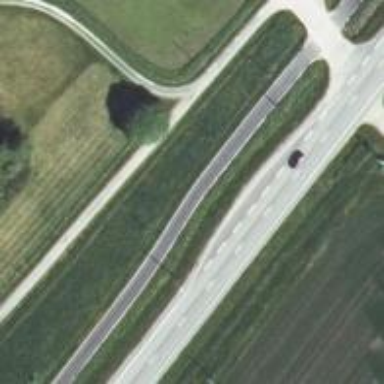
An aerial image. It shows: Cycleway.